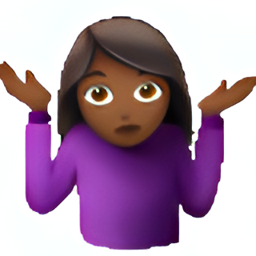
Name: woman shrugging type 5
Emoji: 🤷🏾‍♀️
Group: People & Body
Sub-group: person-gesture